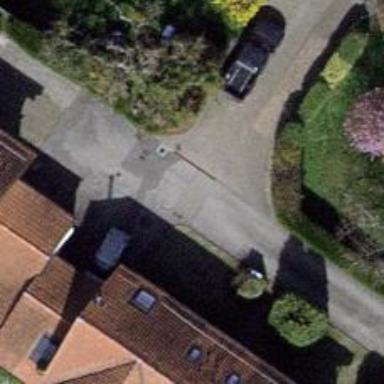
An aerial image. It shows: Driveway.